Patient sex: M
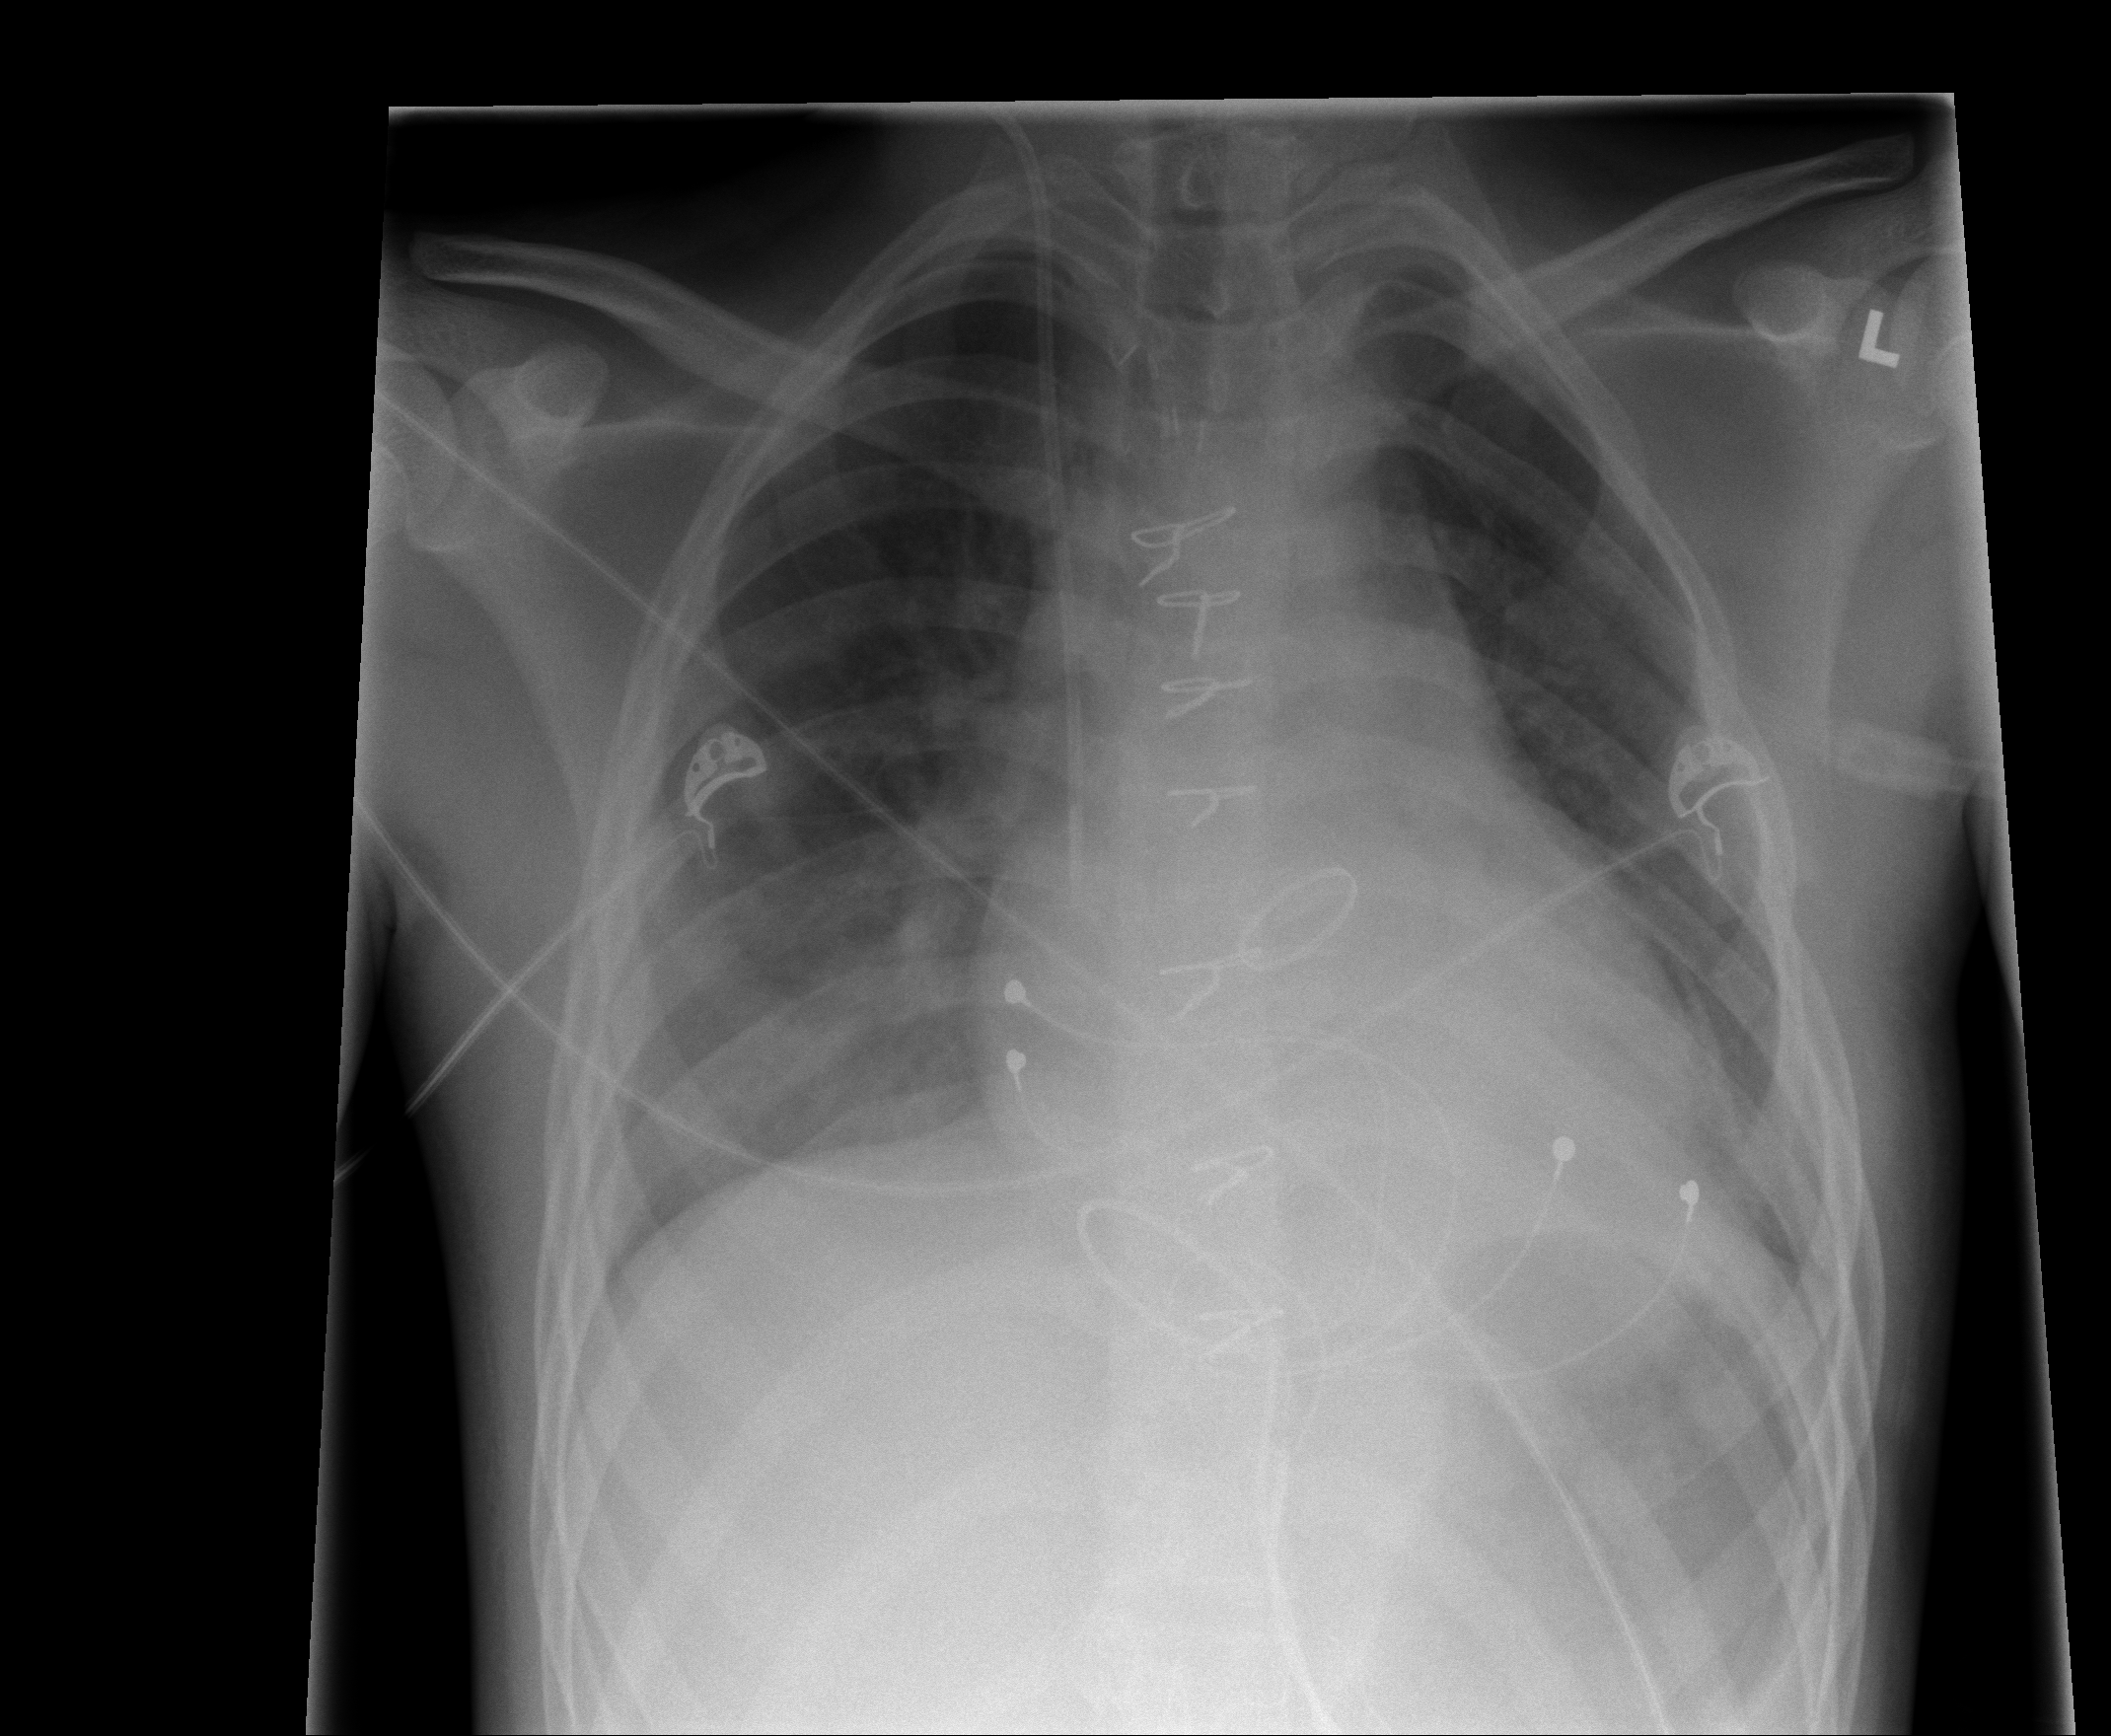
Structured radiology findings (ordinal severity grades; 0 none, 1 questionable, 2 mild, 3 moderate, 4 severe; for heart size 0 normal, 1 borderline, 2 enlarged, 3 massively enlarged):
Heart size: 1
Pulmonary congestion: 2
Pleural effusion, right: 0
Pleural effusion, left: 0
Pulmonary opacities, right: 0
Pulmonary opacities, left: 0
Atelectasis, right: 2
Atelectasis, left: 2